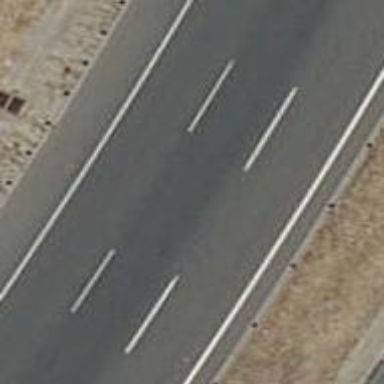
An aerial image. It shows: Motorway link.